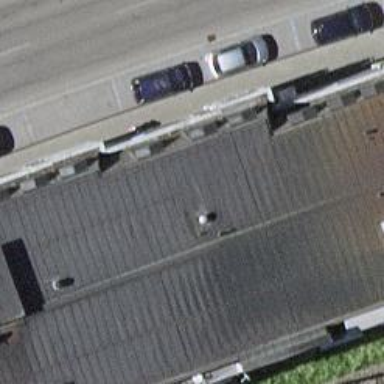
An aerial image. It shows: Cafe.